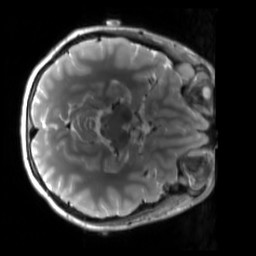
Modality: T2w
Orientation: axial
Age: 20
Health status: ill
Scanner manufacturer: siemens
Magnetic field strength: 3 T
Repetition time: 2.8 s
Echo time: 0.326 s